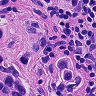
Metastatic tissue present: yes